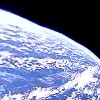
Label: cloud